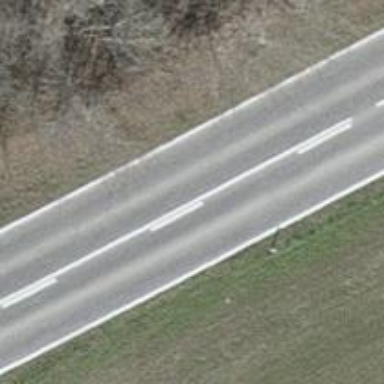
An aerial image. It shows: Primary road with asphalt surface.